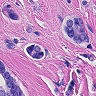
Metastatic tissue present: yes